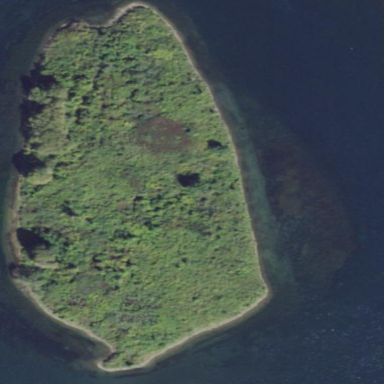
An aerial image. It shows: Islet.